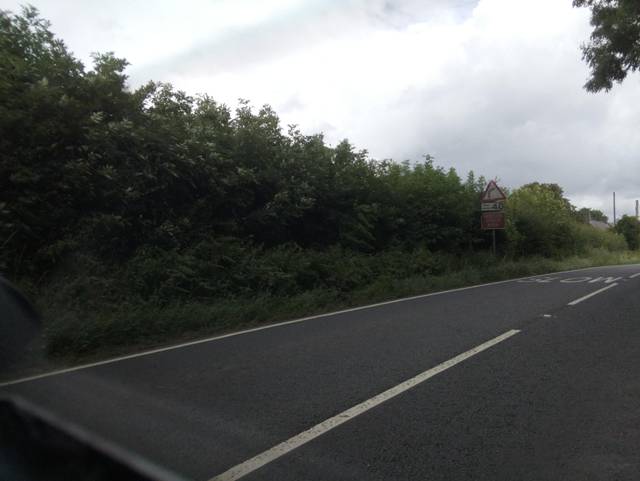
Region: United Kingdom
Coordinates: 51.01, -2.255